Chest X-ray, AP view. Patient: 71 years old, sex M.
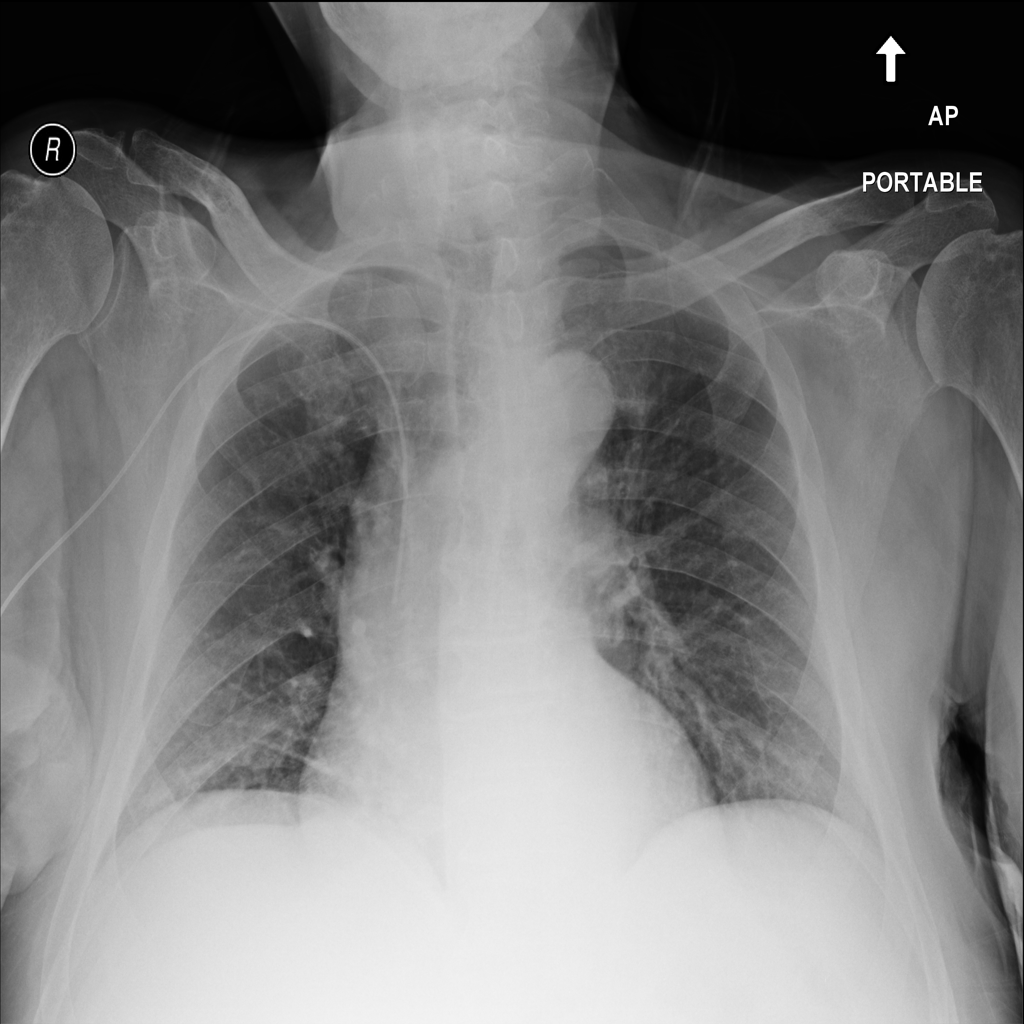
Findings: No Finding